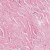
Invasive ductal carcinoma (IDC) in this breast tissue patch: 0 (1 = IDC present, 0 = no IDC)